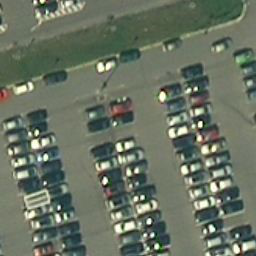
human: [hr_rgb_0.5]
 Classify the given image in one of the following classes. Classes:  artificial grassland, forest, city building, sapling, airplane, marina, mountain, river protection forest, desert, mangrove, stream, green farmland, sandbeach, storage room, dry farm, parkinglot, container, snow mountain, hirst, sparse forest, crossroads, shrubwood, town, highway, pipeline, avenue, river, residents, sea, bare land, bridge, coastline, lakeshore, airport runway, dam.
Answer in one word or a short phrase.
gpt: parkinglot